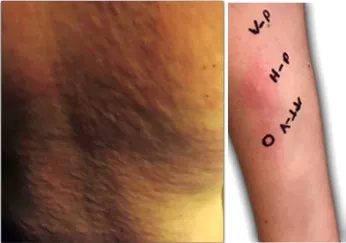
Clinical presentation of the patient. Itchy welts, nettle rash, and angioedema 20 min after the application of volanesorsen.
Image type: medical_photograph (skin_photograph)